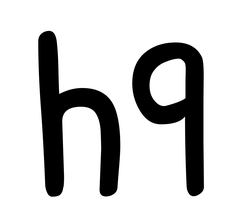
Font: PatrickHand-Regular